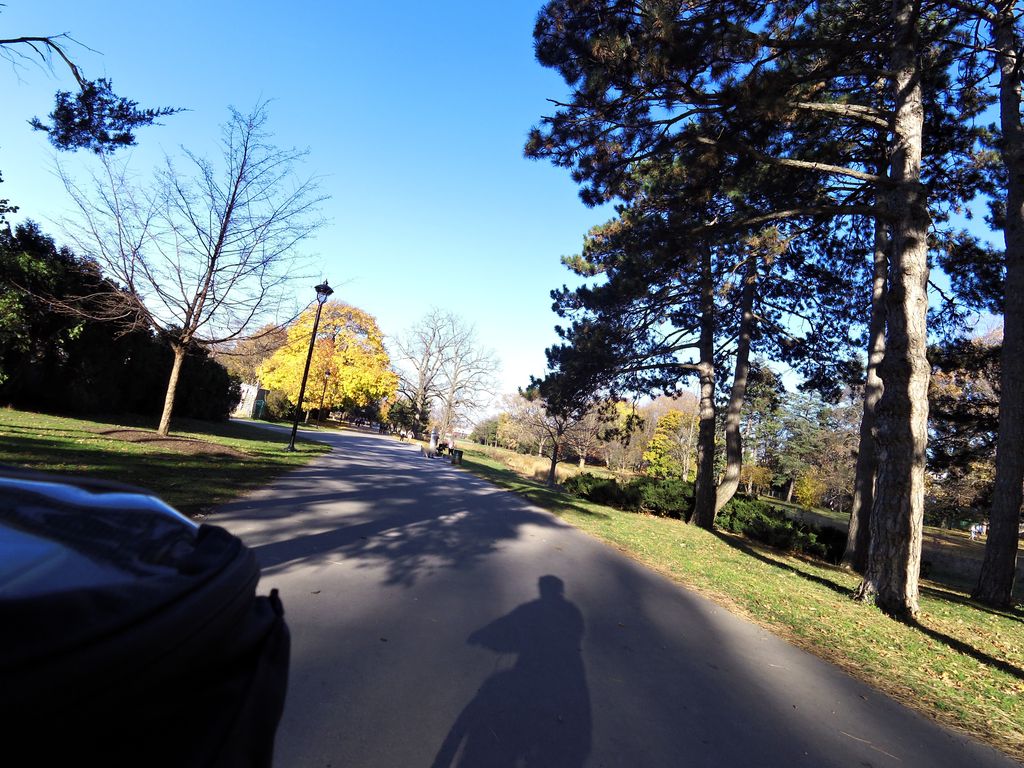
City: hamilton